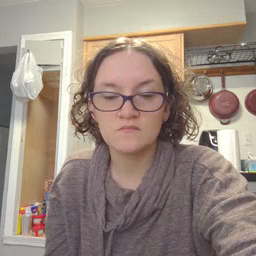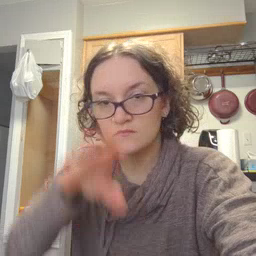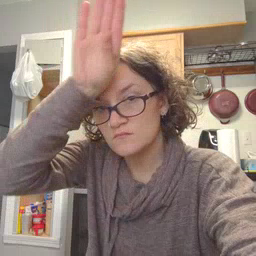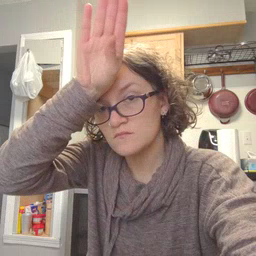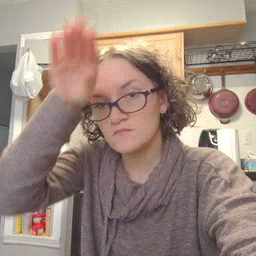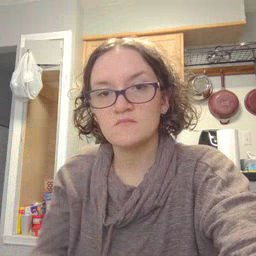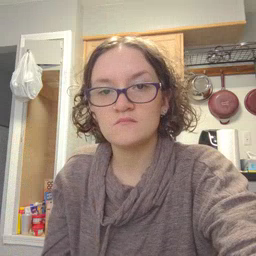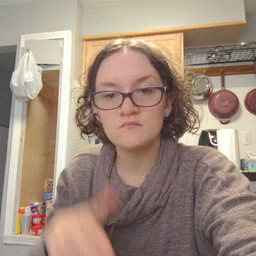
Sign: fireman